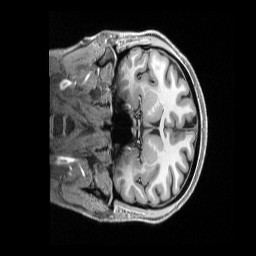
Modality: T1w
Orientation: coronal
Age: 32
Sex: female
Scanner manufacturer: siemens
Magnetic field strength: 3 T
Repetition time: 2.5 s
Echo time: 0.00296 s